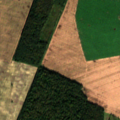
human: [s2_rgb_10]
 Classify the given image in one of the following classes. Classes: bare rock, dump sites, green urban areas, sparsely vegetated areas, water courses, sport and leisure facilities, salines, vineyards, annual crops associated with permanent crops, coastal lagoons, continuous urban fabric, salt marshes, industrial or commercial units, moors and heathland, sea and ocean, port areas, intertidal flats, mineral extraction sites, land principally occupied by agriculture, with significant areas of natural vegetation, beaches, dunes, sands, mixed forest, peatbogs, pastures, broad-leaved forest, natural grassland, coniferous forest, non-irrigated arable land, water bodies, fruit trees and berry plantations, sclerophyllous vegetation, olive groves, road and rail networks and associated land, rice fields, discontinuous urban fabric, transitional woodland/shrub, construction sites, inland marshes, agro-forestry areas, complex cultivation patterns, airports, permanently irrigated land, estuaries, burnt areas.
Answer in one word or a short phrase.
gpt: non-irrigated arable land, broad-leaved forest